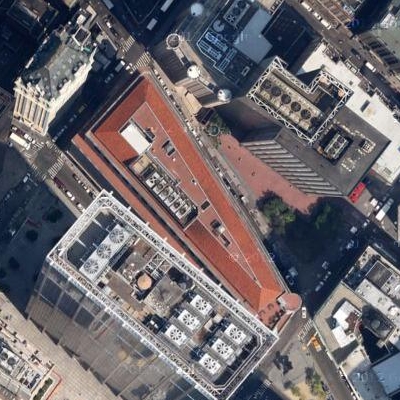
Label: Industry